Field crop: maize
Growth stage: 1
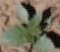
Species: datura